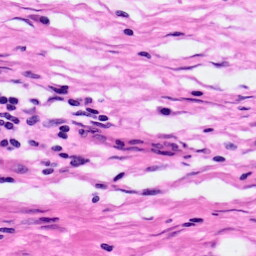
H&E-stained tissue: Pancreatic